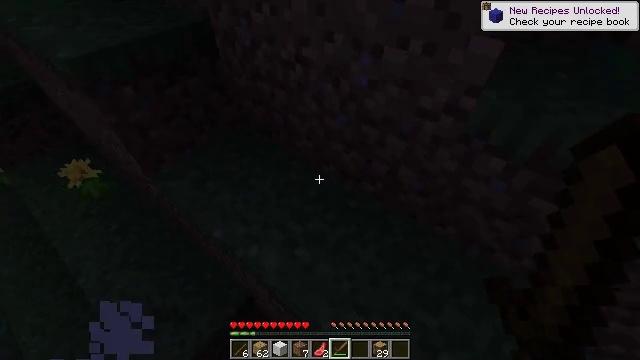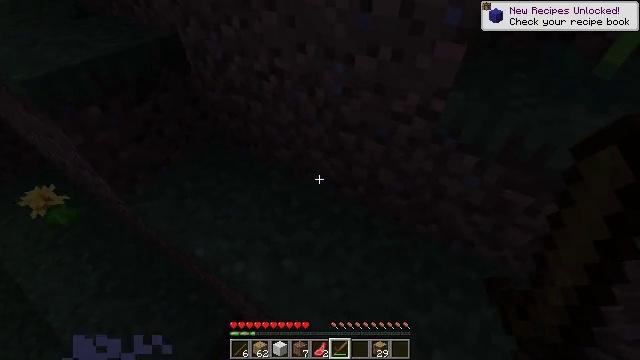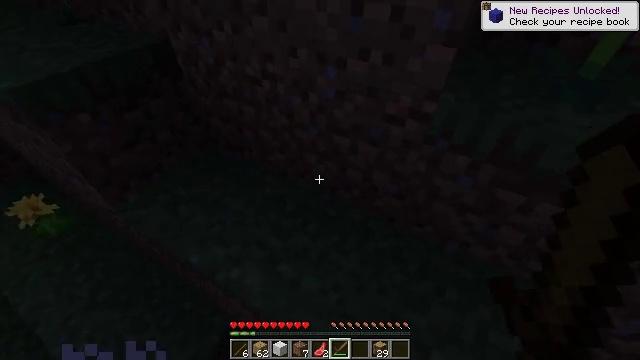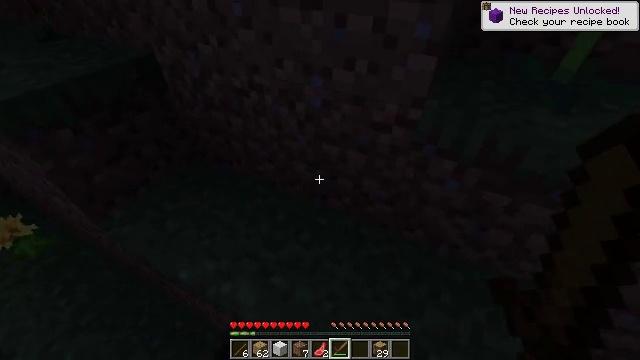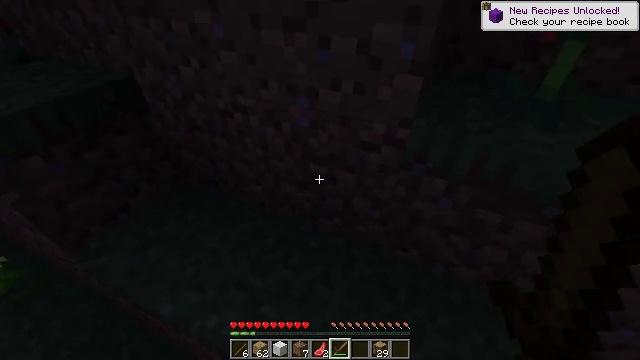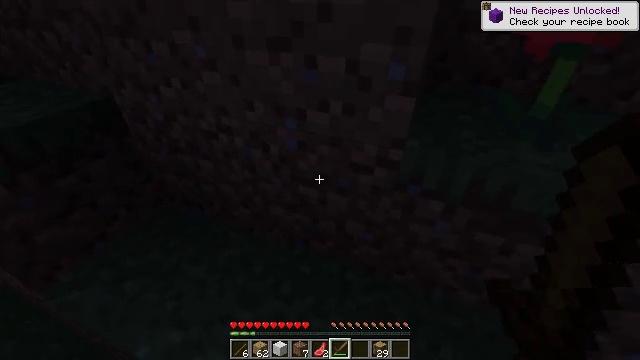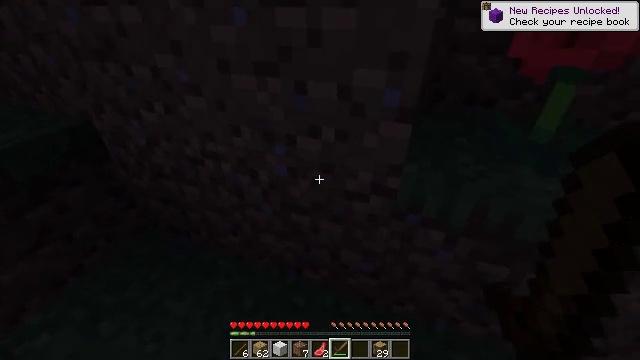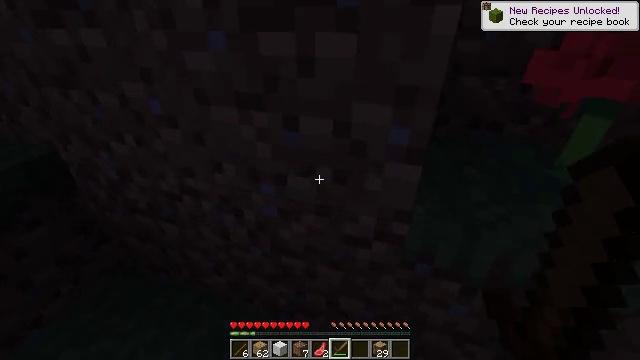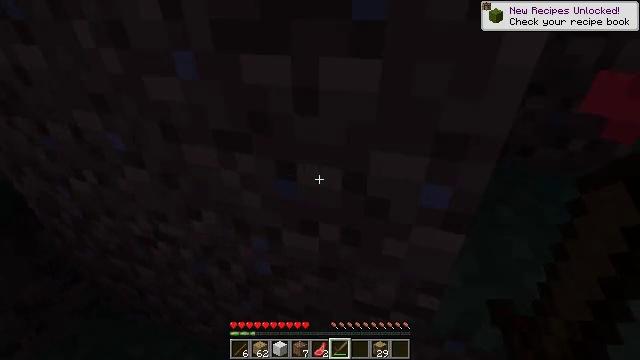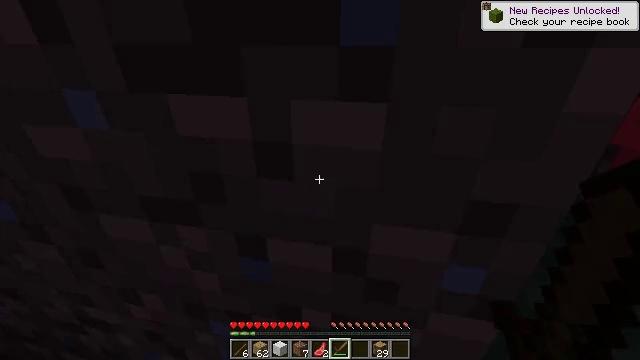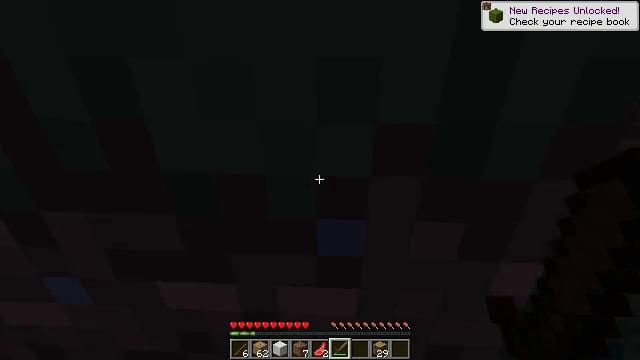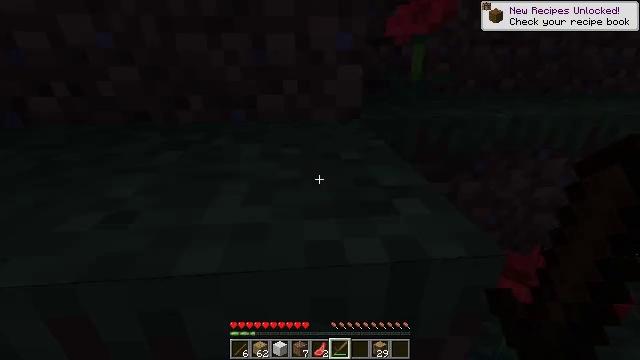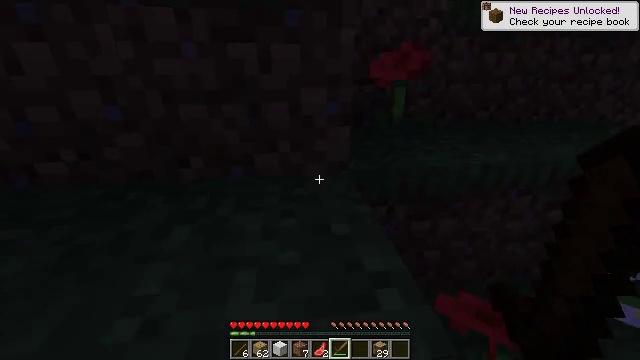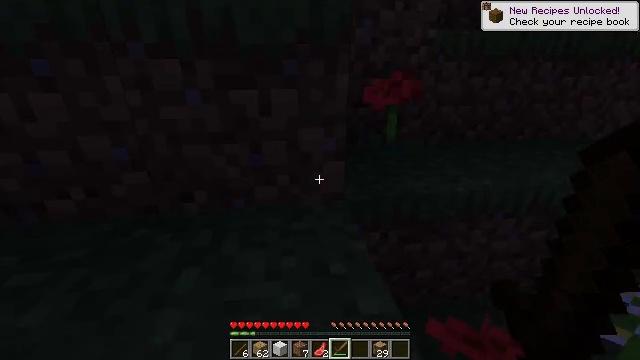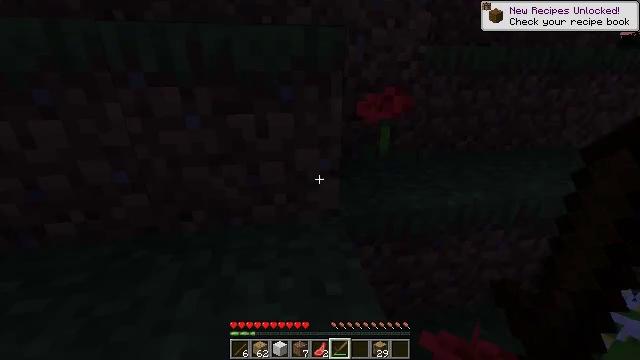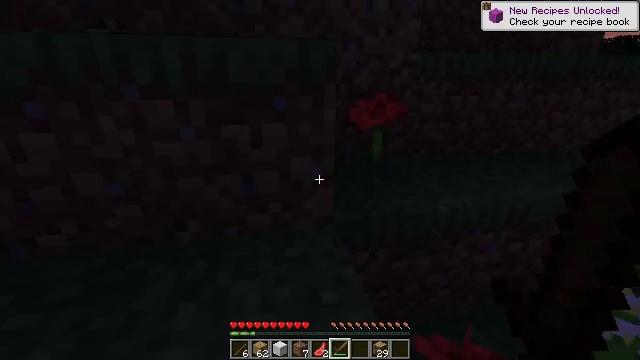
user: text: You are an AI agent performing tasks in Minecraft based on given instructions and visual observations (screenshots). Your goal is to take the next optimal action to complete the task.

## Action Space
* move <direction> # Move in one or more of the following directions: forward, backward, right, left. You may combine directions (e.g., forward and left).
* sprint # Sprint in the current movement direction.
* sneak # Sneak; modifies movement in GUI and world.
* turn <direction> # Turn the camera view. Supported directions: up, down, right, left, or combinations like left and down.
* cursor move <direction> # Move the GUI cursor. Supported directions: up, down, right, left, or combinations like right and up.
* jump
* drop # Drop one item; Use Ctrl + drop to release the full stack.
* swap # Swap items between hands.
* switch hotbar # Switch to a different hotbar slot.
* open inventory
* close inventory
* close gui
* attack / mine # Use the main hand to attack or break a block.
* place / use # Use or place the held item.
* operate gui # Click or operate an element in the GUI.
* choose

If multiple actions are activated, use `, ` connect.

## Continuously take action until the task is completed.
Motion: motion action
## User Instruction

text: Left click on the crafting table
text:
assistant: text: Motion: turn right and up
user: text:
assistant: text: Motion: turn right
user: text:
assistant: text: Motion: turn right and up
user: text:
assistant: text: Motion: move forward, turn right and up
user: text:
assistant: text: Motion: move forward, turn right and up
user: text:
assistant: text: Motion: move forward, turn right and up
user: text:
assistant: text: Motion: move forward, turn right and up
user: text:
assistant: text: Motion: move forward
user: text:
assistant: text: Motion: move forward, turn right and up
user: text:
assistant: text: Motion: move forward, turn right and up, jump
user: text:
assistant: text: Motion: move forward, turn right and up, jump
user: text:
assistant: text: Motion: move forward, turn right, jump
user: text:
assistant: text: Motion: move forward, turn right, jump
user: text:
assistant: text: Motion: move forward, turn right, jump
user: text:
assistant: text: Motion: move forward, turn right, jump
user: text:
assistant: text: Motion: move forward, turn right, jump
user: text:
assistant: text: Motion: move forward
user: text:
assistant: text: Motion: move forward
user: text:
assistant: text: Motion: move forward
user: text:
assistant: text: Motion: move forward
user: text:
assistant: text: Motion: move forward
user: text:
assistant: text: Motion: move forward
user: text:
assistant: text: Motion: move forward
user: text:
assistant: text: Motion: move forward
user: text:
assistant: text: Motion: move forward
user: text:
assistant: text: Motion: move forward, turn right
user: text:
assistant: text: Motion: move forward, turn right and up
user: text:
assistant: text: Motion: move forward, turn right
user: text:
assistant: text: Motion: move forward
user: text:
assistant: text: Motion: move forward, turn left